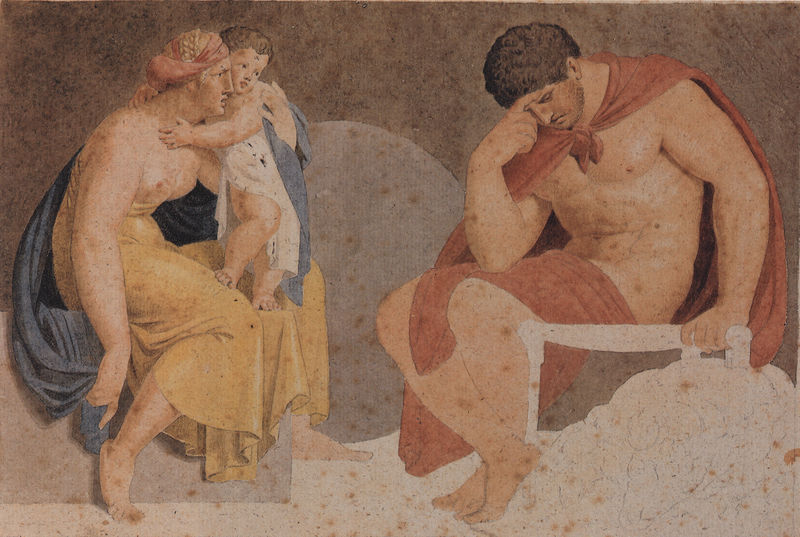
Titel: Der schwermütige Ajax mit Termessa und Eurysakes
Künstler: Asmus Jakob Carstens
Standort: Weimar
Institution: Kunstsammlungen zu Weimar
Schlagwörter: akt, blau, fuß, gemälde, hand, haut, held, kopf, lendenschurz, mann, nackt, umhang, weiß, wolken, frauen, gelb, grün, menschen, ocker, sitzen, braun, brust, busen, finger, frau, grau, haar, hintergrund, kleid, männer, nase, ohr, profil, stirn, stuhl, vordergrund, blick, rot, tuch, beige, flächig, malerei, bart, arm, arme, augen, falten, gesicht, halten, inkarnat, kleidung, knoten, mensch, stein, steine, trauer, blicken, hals, boden, gewand, haare, mantel, sitzend, stoff, tücher, familie, gewänder, kind, klassizismus, mutter, paar, vater, augenbrauen, gebeugt, lippen, locken, renaissance, kinder, kreis, rund, engel, beine, hellblau, relief, bein, brüste, füße, umarmung, lehne, sitz, italien, hellbraun, mauer, baby, bank, romantik, angst, querformat, dunkelblau, nasen, kopftuch, zopf, muskeln, wandmalerei, halbnackt, junge, nachdenklich, bauchnabel, brustwarze, brustwarzen, knie, zehen, nachdenken, oberkörper, oberarm, muskulös, umarmen, beinchen, barfuss, antike, denken, gestützt, abschied, kniee, scheibe, streit, wei0, denker, kugel, entwurf, mythologie, unvollendet, rom, kleinkind, karton, schreiner, quader, gefleckt, christus, jesus, mauern, unterarm, zimmermann, antik, götter, muskel, schmerz, zeus, olymp, lokalfarben, fresko, block, fragend, unfertig, odysseus, zorn, art deco, ärger, klassisch, klassizistisch, vorzeichnung, heilige familie, empörung, gesprenkelt, frsko, philosophie, kummer, tuck, verlust, ellipse, hektor, strirn, vorwurf, enttäuscht, ängstlich, germanisch, andromache, greifen griff, mengs, vornüber gebeugt, 19. jahrhundert, griechendland